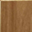
Piece: xx